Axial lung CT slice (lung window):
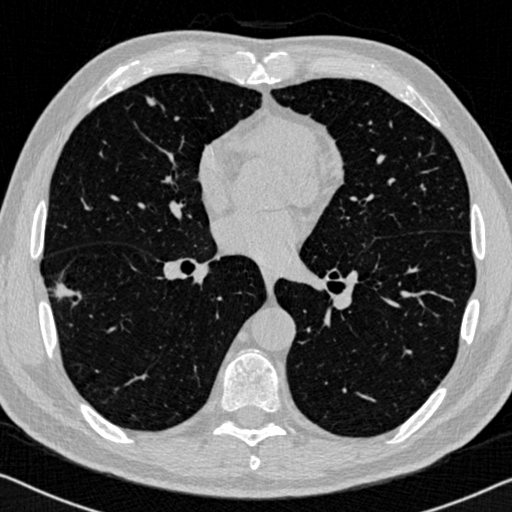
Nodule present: yes
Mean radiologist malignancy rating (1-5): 4.25